Aerial crown-view tile of a tropical tree (Barro Colorado Island, Panama), acquired 20250915:
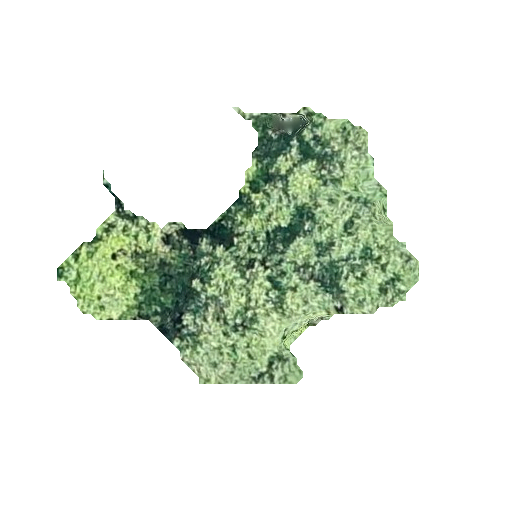
Species: Hieronyma alchorneoides
GBIF accepted scientific name: Hieronyma alchorneoides
Crown area: 76.234 m²